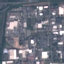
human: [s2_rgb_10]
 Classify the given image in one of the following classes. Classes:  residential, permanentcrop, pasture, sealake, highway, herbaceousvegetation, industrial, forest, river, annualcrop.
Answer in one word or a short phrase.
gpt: Industrial